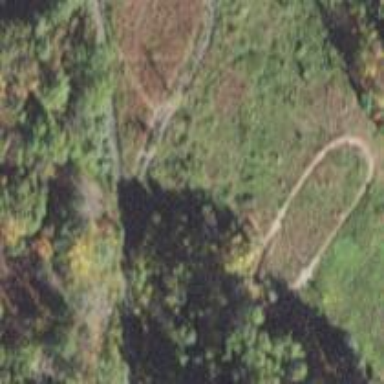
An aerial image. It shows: Path.